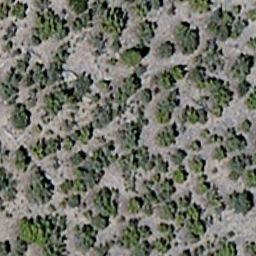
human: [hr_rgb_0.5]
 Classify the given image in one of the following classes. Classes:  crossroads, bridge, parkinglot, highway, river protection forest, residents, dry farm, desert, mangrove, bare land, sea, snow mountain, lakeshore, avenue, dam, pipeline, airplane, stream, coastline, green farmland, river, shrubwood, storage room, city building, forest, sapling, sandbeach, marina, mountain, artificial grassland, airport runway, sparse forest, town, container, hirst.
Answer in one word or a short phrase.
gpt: sparse forest